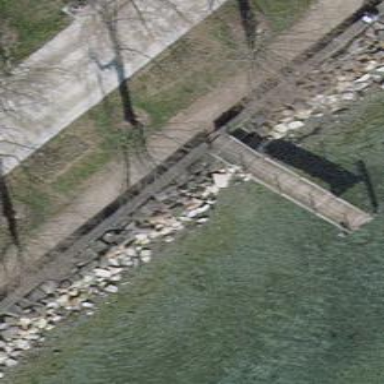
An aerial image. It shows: Wall barrier.